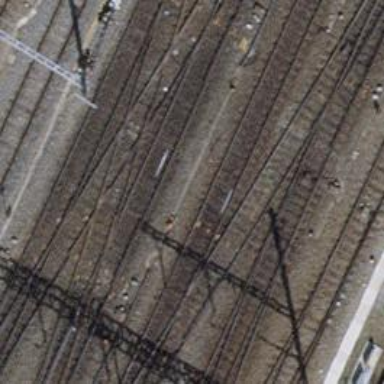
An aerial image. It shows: Rail siding with electrified tracks using contact line.